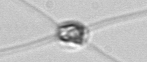
Label: Chaetoceros_danicus